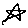
Label: star